Question: I'm trying to call a servlet in a 'jsp' file by using the following tag to read some data sent by the servlet.
'''
<jsp:include page="../View_Accountant.java" flush = "true" />
'''
It's not working, I think the URL of servlet is wrong.
My project directory.

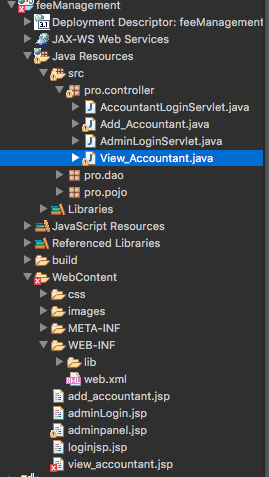
Answer: <URL> and not the Servlet class file
> The jsp:include element is processed when a JSP page is executed